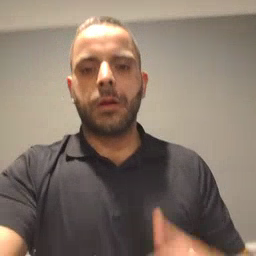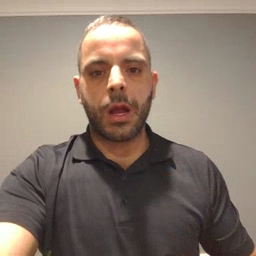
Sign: quiet